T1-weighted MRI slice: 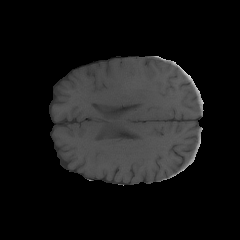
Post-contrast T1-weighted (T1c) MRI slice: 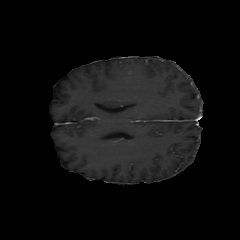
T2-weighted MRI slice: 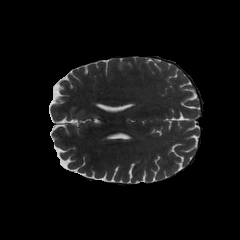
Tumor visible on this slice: yes